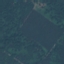
Land use / land cover class: Forest